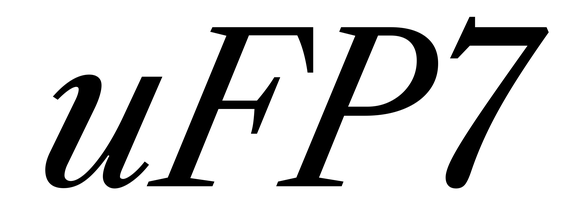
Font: LibreCaslonText-Italic_Italic